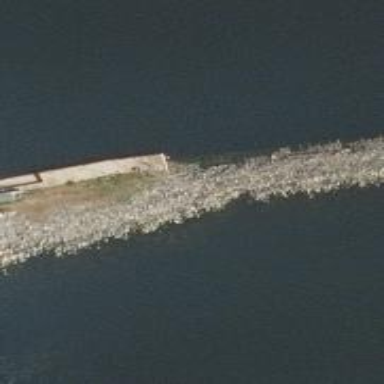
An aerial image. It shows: Breakwater structure.